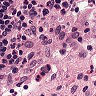
Metastatic tissue present: no